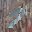
Label: 7